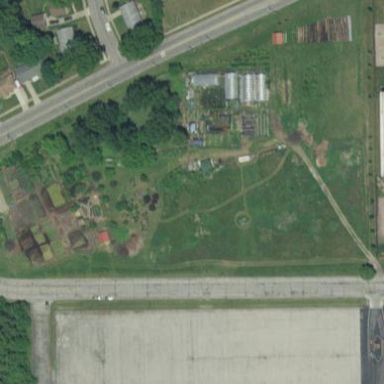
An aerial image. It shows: Community garden filled with leisure land.